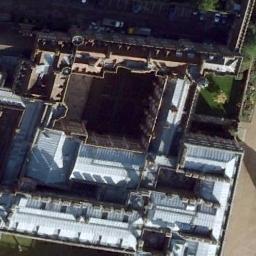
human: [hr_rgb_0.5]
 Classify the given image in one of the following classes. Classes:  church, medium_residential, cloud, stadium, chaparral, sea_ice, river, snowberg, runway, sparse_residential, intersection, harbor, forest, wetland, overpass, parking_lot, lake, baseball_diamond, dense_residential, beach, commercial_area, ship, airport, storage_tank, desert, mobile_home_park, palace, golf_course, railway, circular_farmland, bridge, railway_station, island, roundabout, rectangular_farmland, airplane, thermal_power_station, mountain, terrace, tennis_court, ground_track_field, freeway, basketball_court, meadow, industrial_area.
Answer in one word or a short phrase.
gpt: palace